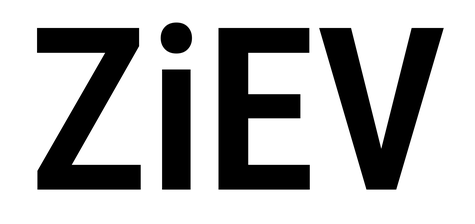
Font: Roboto_Condensed_SemiBold